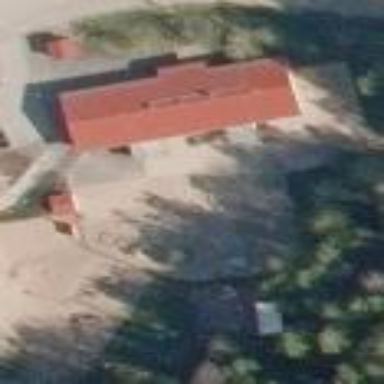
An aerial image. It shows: Kindergarten.